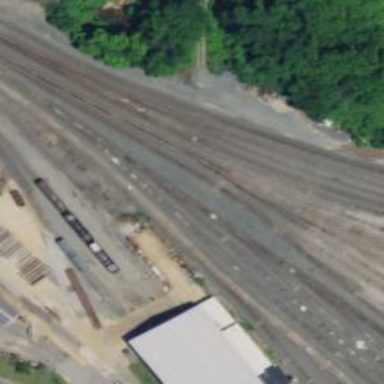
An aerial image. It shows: Railway yard.